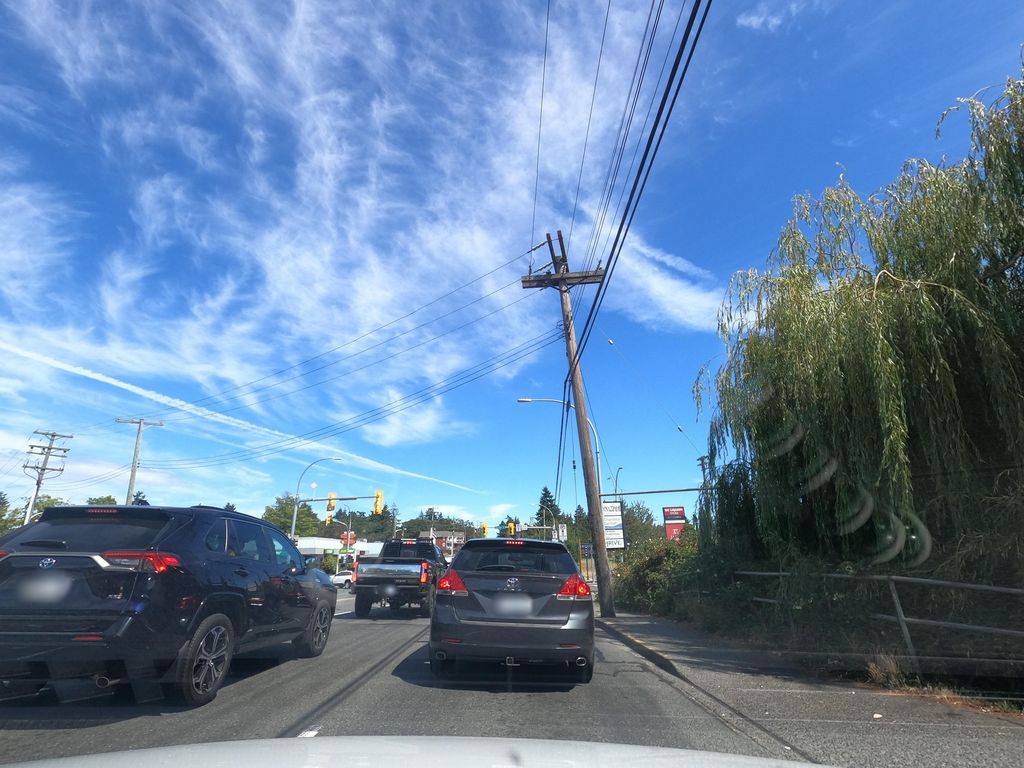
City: victoria